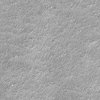
Atmospheric dust classification: not_dusty